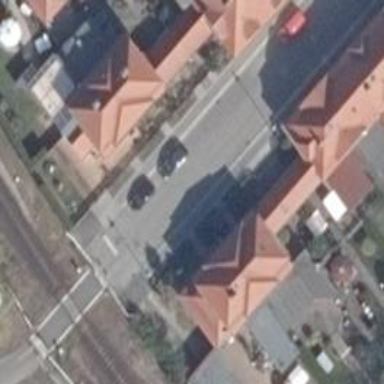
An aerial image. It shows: Residential road with sidewalks on both sides.